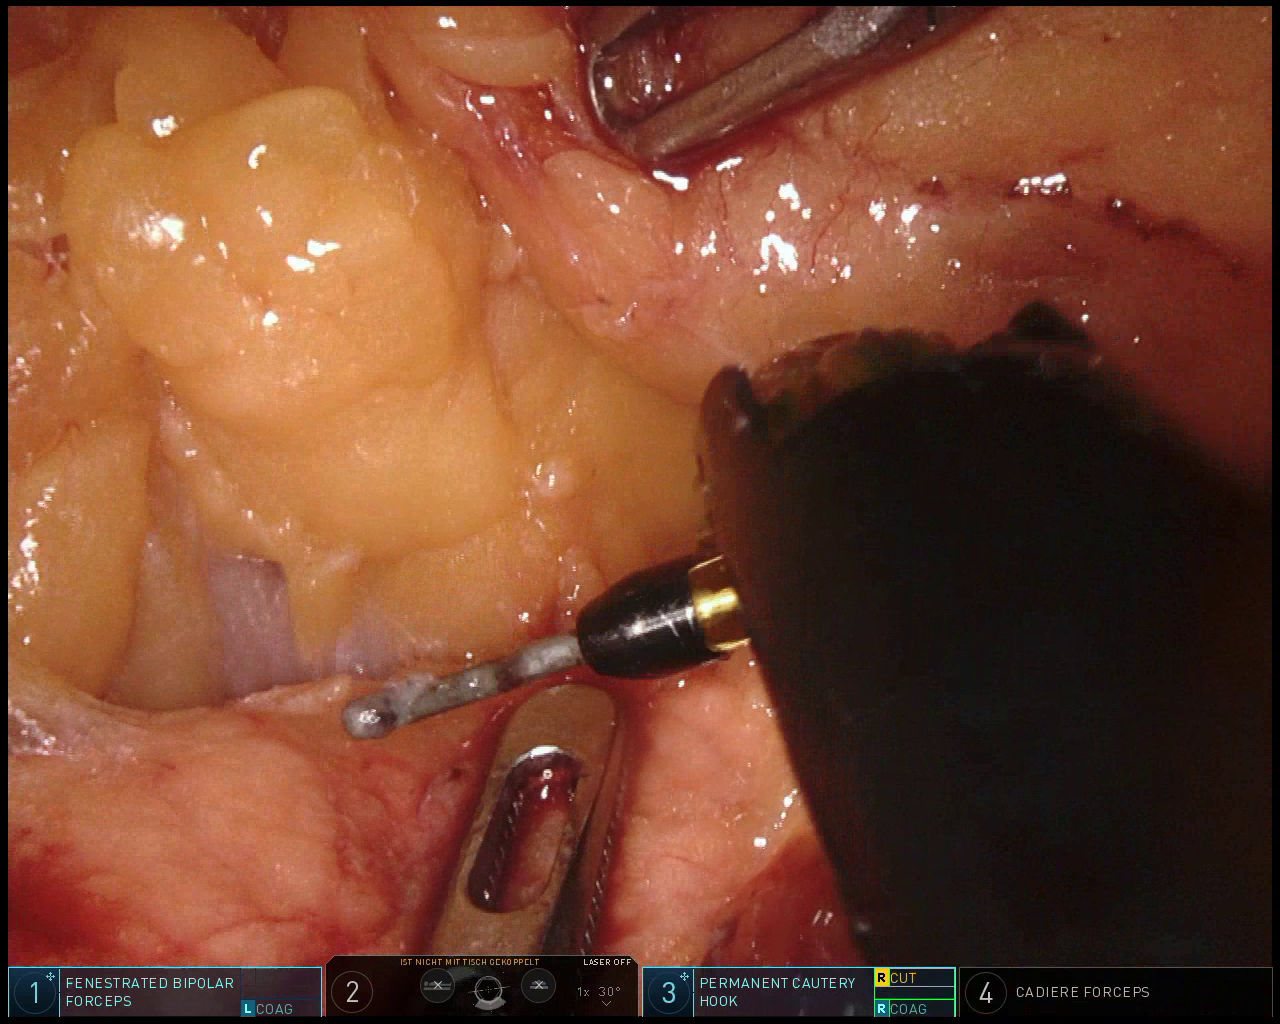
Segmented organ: pancreas
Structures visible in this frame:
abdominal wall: no
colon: no
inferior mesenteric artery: no
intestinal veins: no
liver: no
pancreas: yes
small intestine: no
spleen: no
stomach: yes
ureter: no
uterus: no
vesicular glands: no